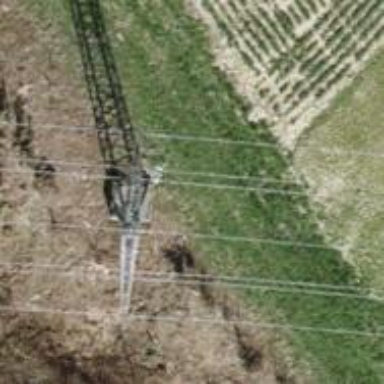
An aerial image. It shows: Power tower.